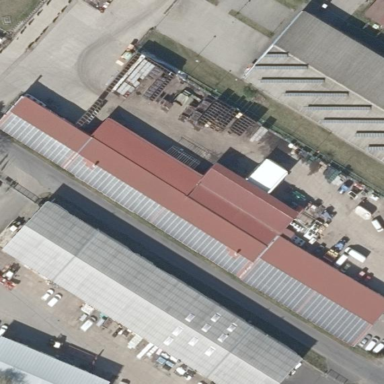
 oriented along the structure. The roof is painted grey."